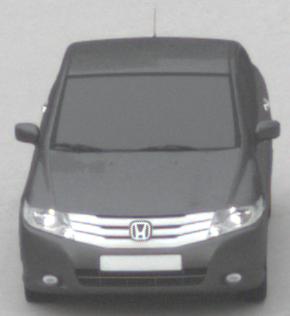
Make: Honda
Model: City
Detailed model: Gen. 6
Model produced from: 2008
Model produced until: 2013
Doors: 4
Color: gray
Road condition: dry road
Daytime: morning or afternoon
Contrast: low contrast